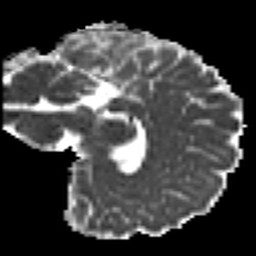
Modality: MD
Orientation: sagittal
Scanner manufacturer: siemens
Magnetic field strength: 3 T
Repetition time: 7.8 s
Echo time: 0.09 s